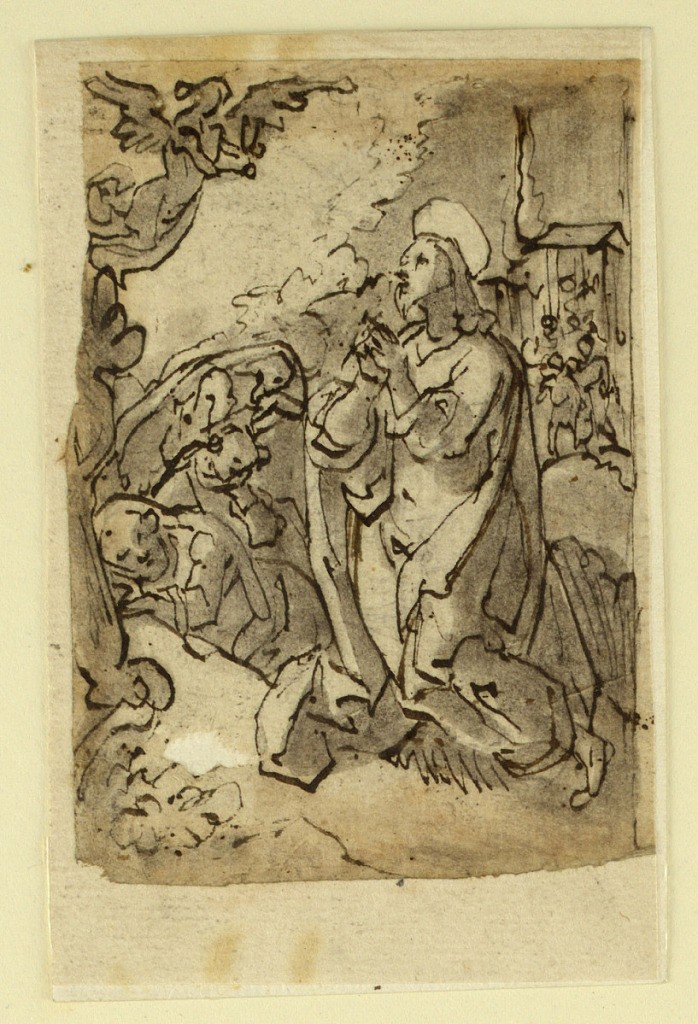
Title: Agony in the Garden
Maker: Jan van der Straet, called Stradanus, Flemish, 1523–1605
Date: ca. 1580 – 1595
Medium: Pen and brown ink, brush and black wash over black chalk on laid paper
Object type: Drawing
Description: Recto: Christ kneels at right before an angel that appears in a burst of light at upper left. Sleeping apostles are shown behind, with soldiers approaching from the right background. Verso: Blank.